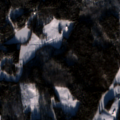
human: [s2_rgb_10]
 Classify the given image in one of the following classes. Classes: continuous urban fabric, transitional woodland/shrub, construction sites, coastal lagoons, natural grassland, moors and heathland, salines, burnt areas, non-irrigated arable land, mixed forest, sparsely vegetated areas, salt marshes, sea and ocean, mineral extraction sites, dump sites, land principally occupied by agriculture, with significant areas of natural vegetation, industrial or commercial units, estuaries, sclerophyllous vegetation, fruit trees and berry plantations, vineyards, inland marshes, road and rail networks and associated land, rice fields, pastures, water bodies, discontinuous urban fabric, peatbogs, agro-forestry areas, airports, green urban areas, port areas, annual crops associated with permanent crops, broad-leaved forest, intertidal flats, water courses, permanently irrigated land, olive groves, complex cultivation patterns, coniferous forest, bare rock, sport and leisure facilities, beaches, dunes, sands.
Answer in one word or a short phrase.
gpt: non-irrigated arable land, land principally occupied by agriculture, with significant areas of natural vegetation, coniferous forest, mixed forest